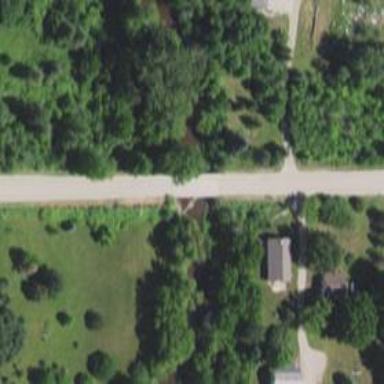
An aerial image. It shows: Residential road with bridge.